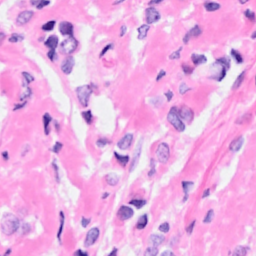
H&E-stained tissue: Breast